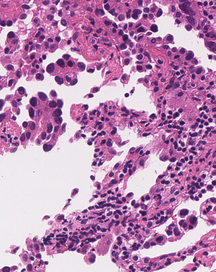
Tumor epithelial tissue: yes
Tumor-associated stroma tissue: yes
Normal tissue: no